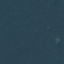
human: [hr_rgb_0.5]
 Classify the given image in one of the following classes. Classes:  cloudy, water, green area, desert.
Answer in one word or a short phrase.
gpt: green area